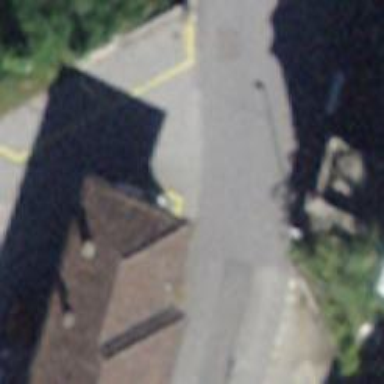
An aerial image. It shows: Bus stop with platform for public transport.